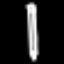
Label: pencil